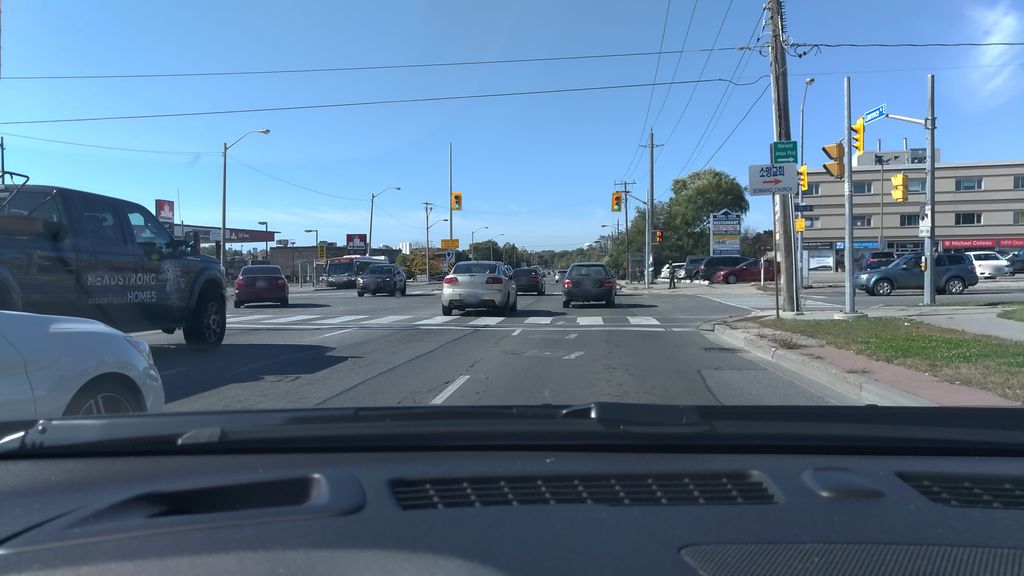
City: toronto